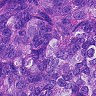
Metastatic tissue present: yes